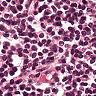
Metastatic tissue present: no